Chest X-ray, PA view. Patient: 33 years old, sex F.
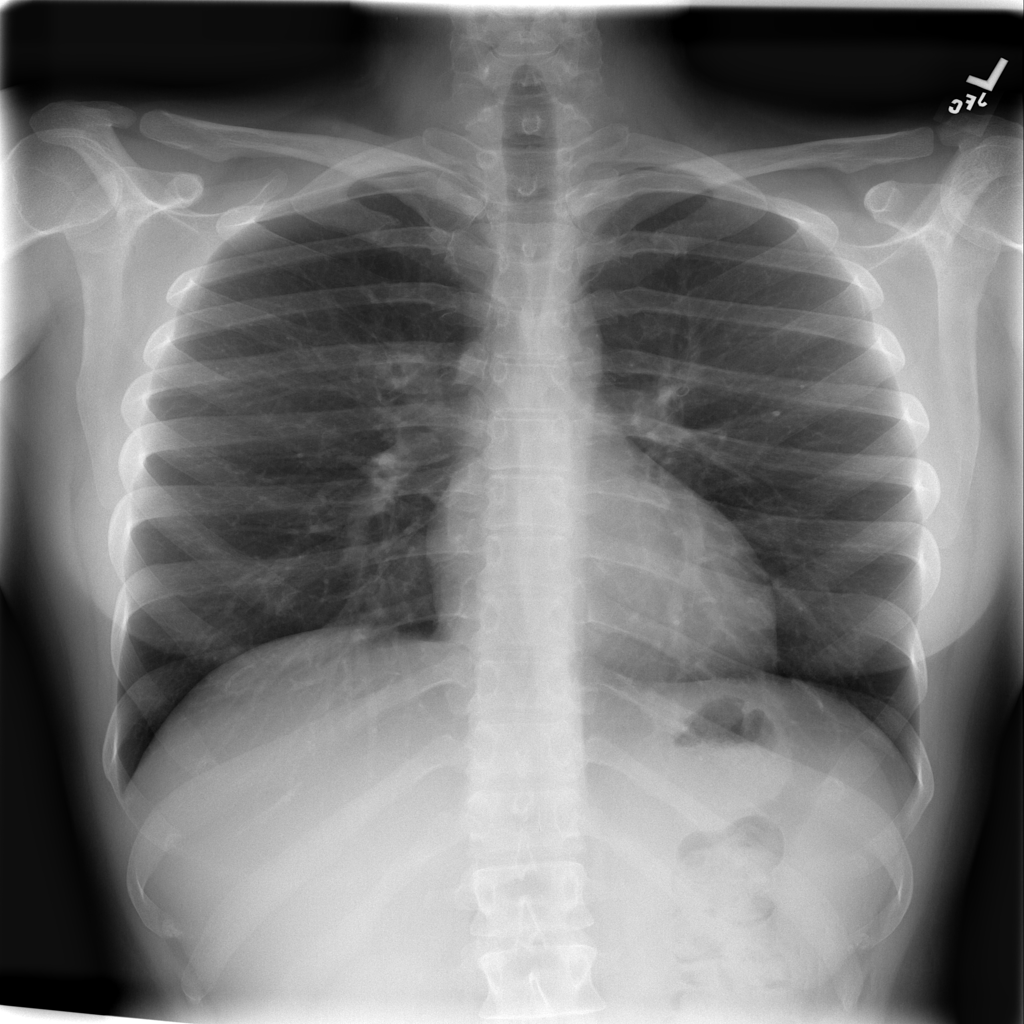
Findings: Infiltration